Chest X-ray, PA view. Patient: 54 years old, sex F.
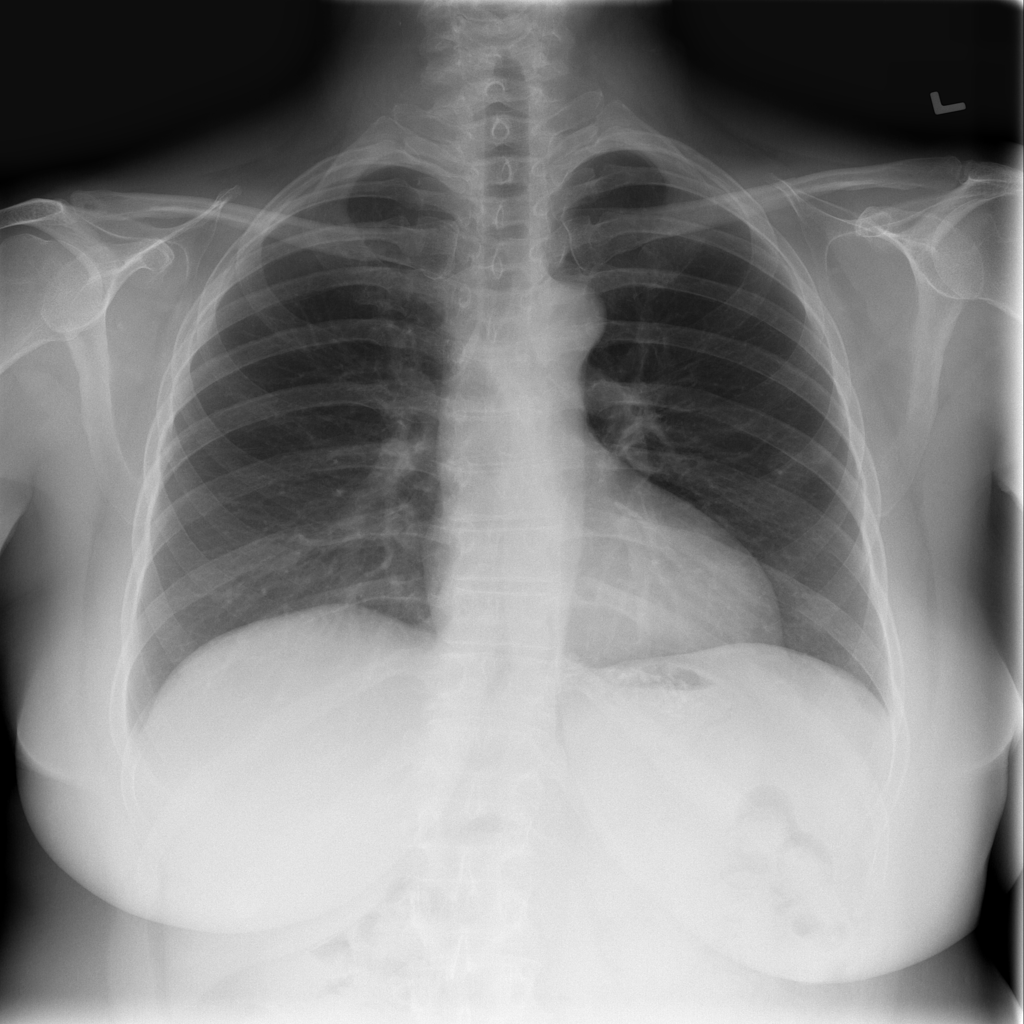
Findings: No Finding